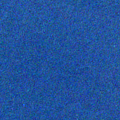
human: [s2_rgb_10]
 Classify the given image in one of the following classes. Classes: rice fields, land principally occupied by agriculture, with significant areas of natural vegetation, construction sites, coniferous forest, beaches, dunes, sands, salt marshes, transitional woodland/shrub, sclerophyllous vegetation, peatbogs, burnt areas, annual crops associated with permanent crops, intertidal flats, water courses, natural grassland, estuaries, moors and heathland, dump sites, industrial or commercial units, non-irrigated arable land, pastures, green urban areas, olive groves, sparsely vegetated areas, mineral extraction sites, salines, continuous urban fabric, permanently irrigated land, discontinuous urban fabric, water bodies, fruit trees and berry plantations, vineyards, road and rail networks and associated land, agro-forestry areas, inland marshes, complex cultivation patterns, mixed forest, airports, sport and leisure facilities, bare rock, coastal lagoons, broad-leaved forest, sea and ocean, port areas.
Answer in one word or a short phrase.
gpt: sea and ocean